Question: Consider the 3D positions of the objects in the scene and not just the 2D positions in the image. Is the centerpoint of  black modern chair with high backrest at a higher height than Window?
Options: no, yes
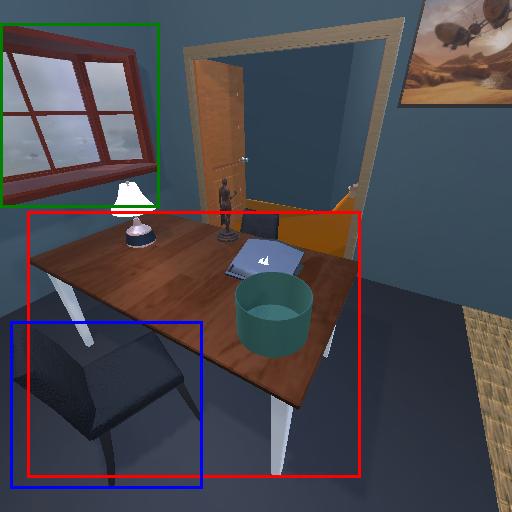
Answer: no